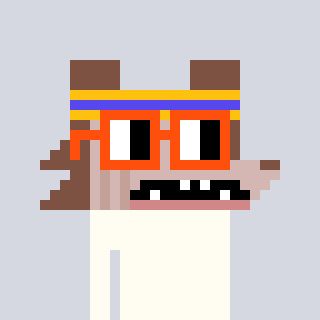
a pixel art character with square orange glasses, a werewolf-shaped head and a grayscale-colored body on a cool background